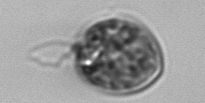
Label: Prorocentrum